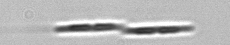
Label: Pseudo-nitzschia